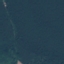
Land use / land cover: Forest